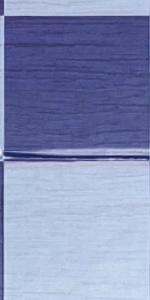
Label: Empty